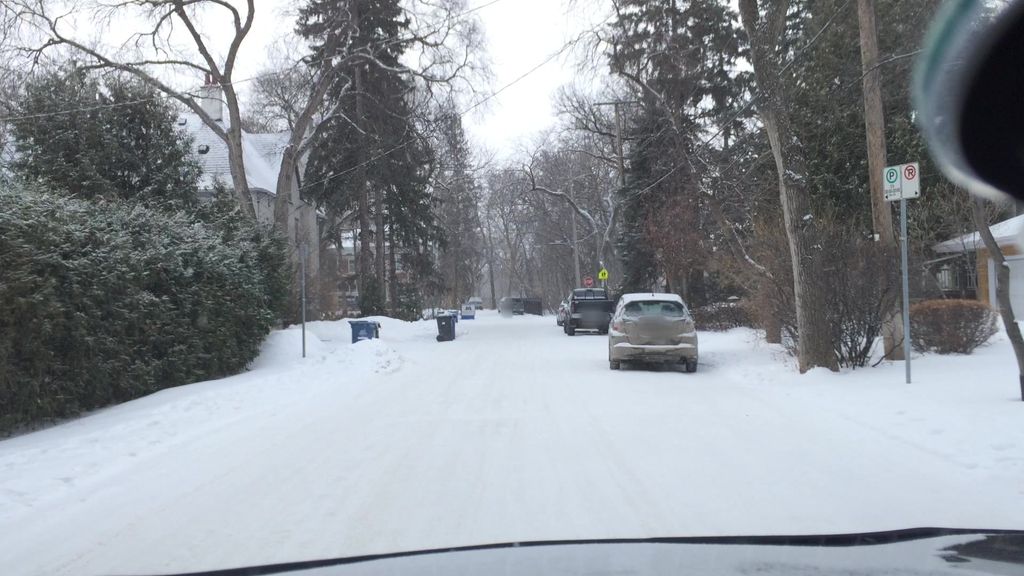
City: winnipeg